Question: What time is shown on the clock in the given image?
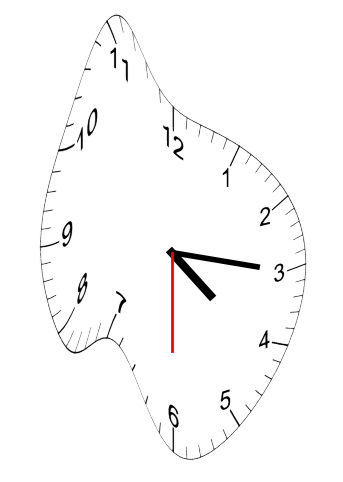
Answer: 04:15:30